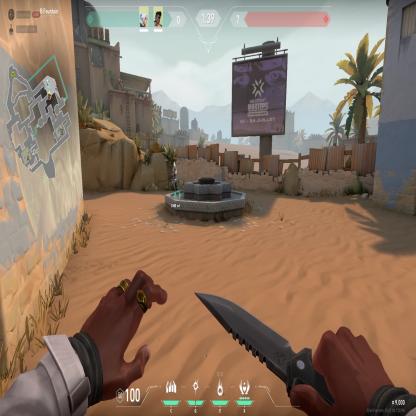
Label: teammate